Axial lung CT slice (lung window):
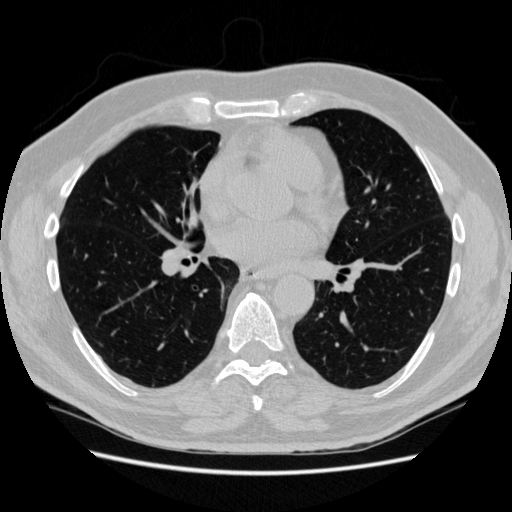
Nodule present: no